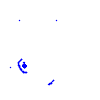
Particle: pion